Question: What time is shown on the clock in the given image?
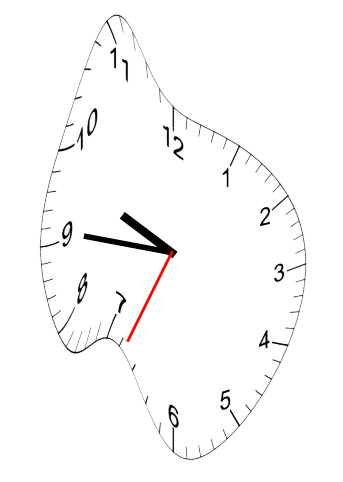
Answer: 09:45:34